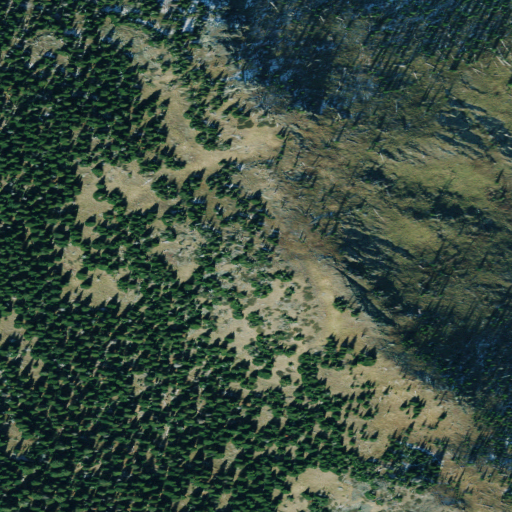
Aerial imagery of mountain in Montana named Caribou Mountain containing evergreen forest and shrub